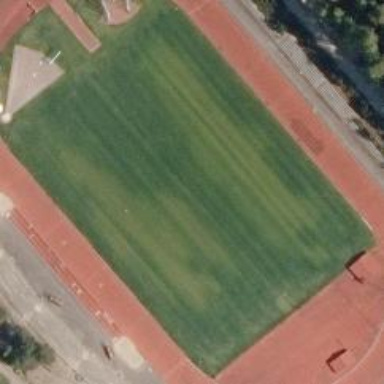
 suitable for leisure sports activities."